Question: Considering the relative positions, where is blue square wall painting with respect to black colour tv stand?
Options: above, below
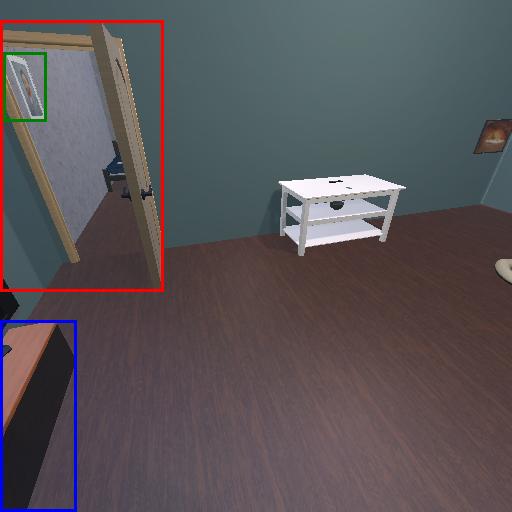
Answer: above